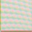
Piece: xx